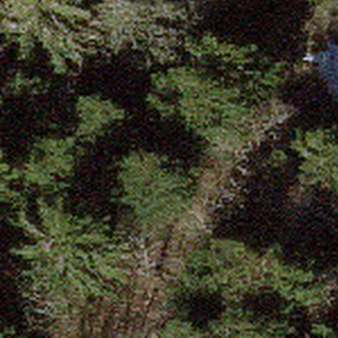
Label: other